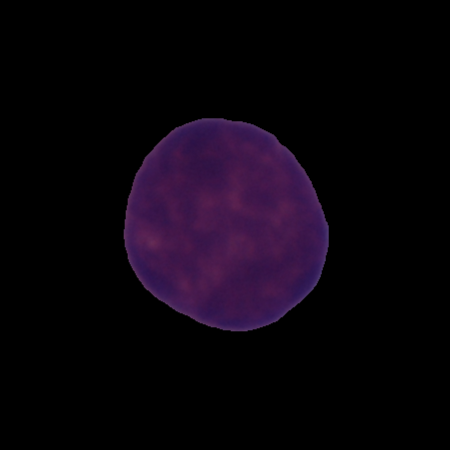
Label: cancer